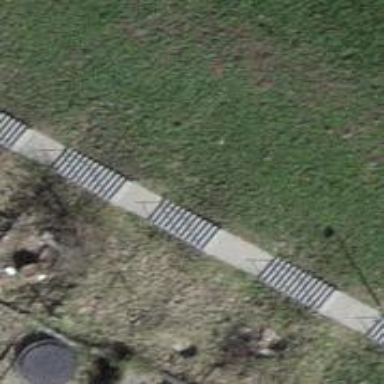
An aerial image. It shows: Set of steps on the road.